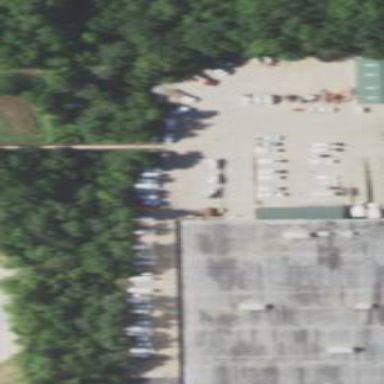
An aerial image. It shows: Industrial area designated for fleet vehicles and equipment yard.